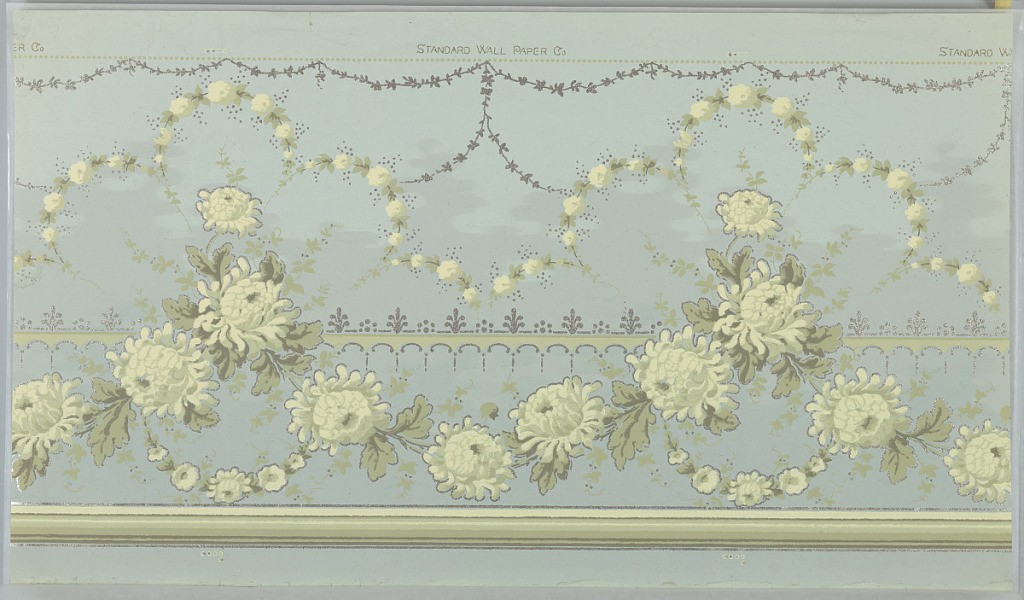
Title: Frieze
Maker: Standard Wall-Paper Company, Standard Wall-Paper Company, Pittsburgh, Pennsylvania
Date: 1905–1915
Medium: Machine-printed ingrain paper, applied mica flakes
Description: Flitter frieze with main design element of a large floral swag draping across the bottom half of paper. Smaller swags and floral arches above. Printed on light blue ground. Floral swag and other elements outlined in silver mica flakes.